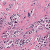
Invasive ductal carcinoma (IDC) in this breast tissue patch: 1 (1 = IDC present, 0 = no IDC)